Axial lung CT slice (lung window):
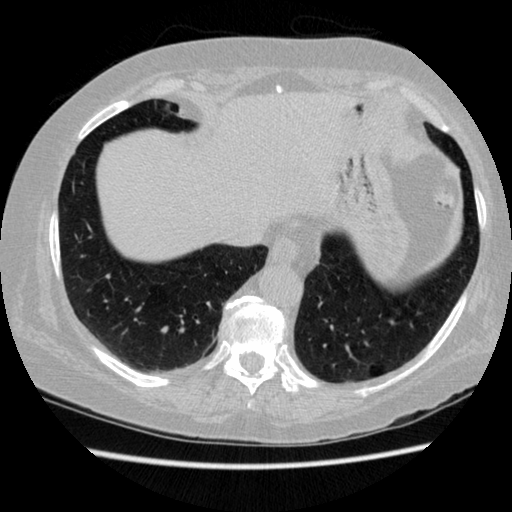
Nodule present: no